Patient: sex F, age 60
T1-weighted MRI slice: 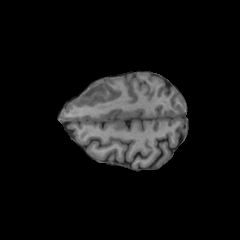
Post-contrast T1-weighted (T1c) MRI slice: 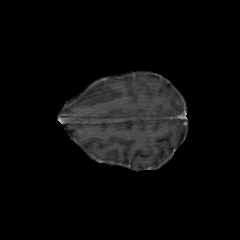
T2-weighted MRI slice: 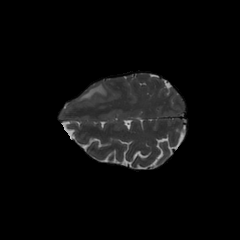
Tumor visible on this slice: yes
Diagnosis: Astrocytoma, IDH-mutant
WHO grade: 3